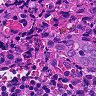
Metastatic tissue present: yes